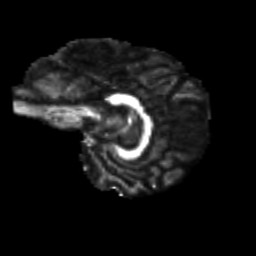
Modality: FA
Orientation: sagittal
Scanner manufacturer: siemens
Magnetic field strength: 3 T
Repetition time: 9.2 s
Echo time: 0.084 s